Interaction volume radius: 5 \u00c5
Interaction volume height: 10 \u00c5
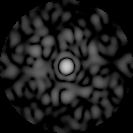
Disorder parameter: 0.8159